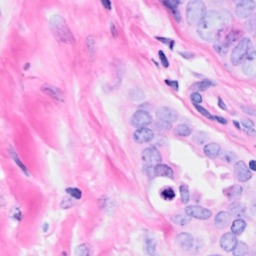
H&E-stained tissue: Breast